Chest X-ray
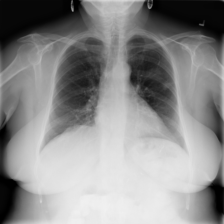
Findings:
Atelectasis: negative
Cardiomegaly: negative
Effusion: negative
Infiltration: negative
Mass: negative
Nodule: negative
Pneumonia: negative
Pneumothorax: negative
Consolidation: negative
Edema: negative
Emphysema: negative
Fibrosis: negative
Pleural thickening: negative
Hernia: negative